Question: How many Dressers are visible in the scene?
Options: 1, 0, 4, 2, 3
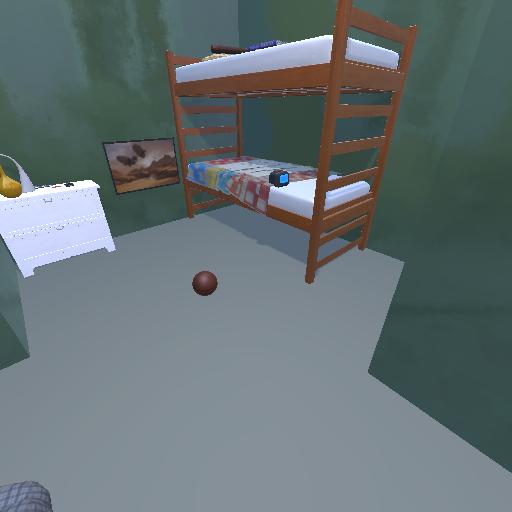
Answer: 1